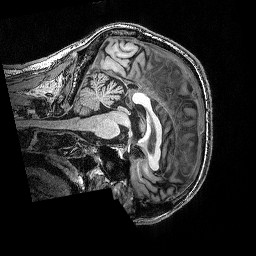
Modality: T1w
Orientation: sagittal
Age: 55
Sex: male
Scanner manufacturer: siemens
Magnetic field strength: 3 T
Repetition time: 2.53 s
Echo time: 0.0035 s